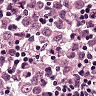
Metastatic tissue present: yes